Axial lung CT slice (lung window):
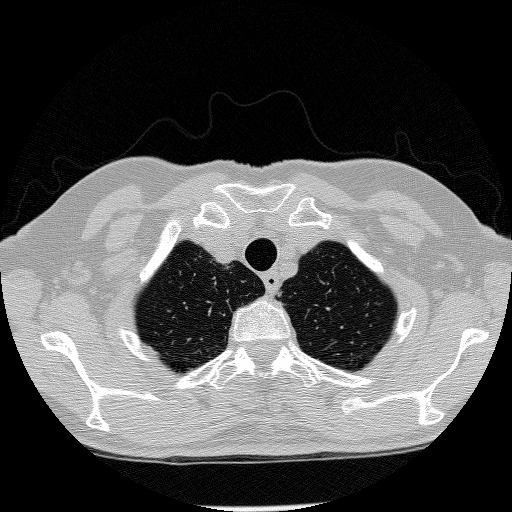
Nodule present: no